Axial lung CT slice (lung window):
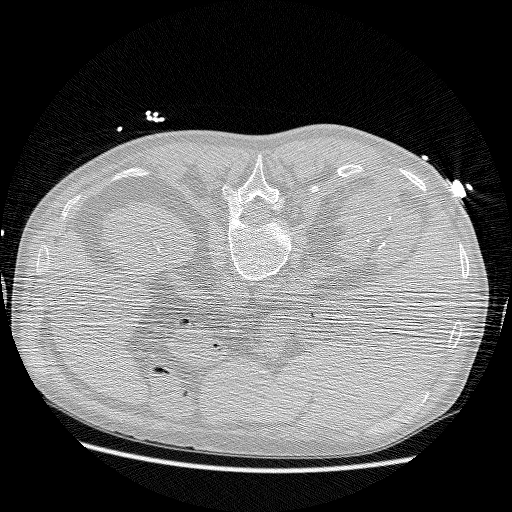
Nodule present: no